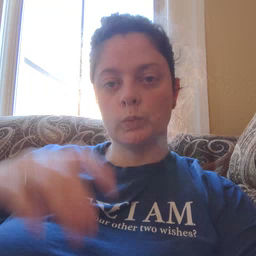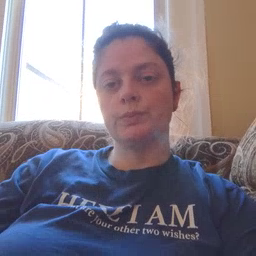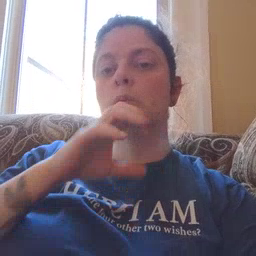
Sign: orange